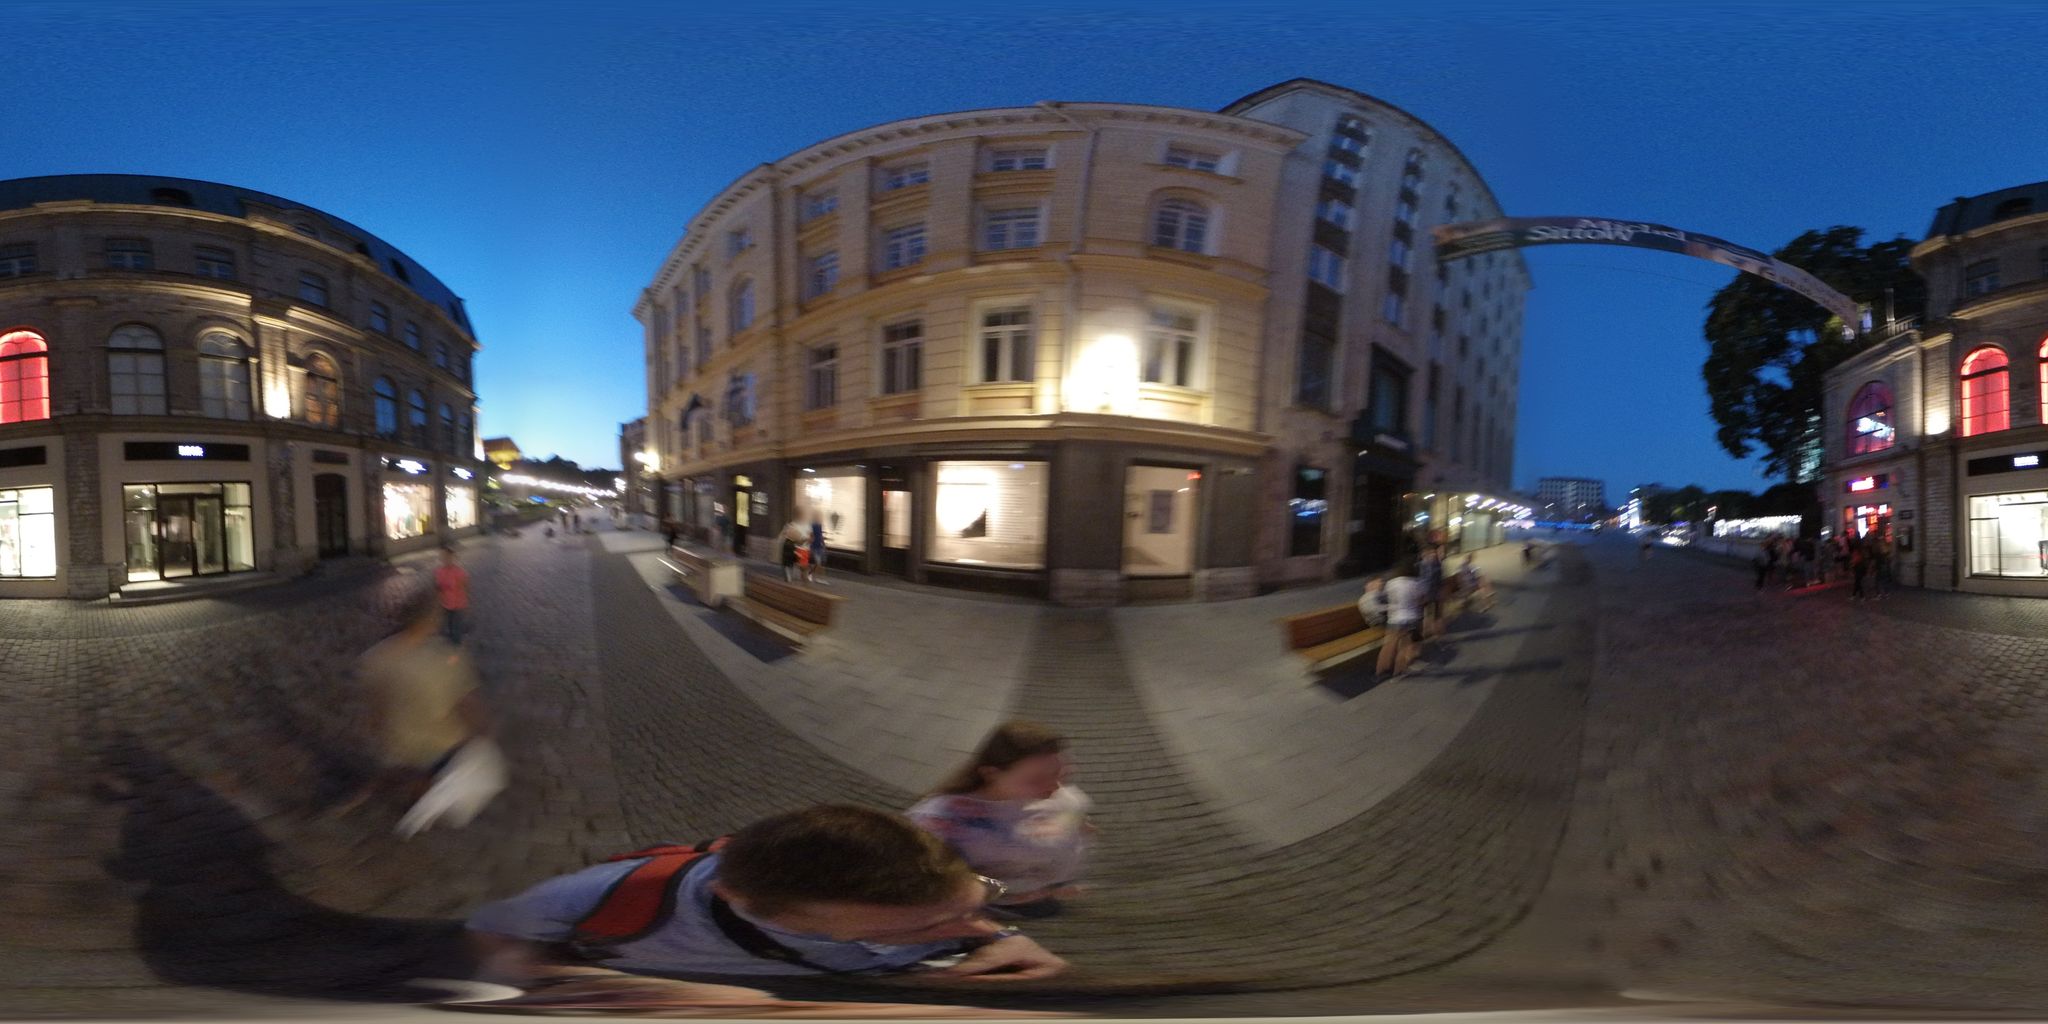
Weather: clear
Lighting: day
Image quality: slightly poor
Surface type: walking surface
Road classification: pedestrian, footway
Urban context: urban centre
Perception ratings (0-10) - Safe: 1.73, Lively: 5.01, Beautiful: 6.57, Boring: 2.28, Depressing: 3.11, Wealthy: 8.03